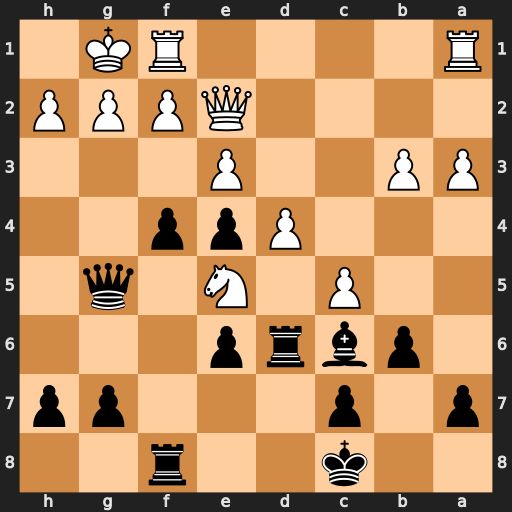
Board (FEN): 2k2r2/p1p3pp/1pbrp3/2P1N1q1/3Ppp2/PP2P3/4QPPP/R4RK1
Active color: b
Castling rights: -
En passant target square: -
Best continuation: f3 Qa6+ Bb7 Qxb7+ Kxb7